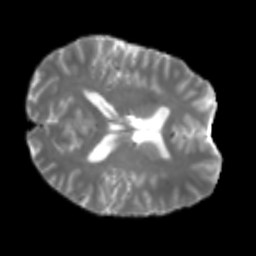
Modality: T2w
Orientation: axial
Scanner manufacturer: siemens
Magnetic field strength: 3 T
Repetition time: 4 s
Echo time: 0.0594 s